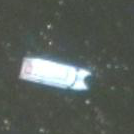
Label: civil